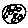
Label: moon